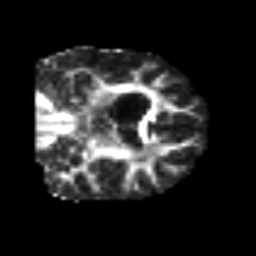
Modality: FA
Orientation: coronal
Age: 50
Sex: male
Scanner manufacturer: siemens
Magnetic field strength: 3 T
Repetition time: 6.1 s
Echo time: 0.101 s